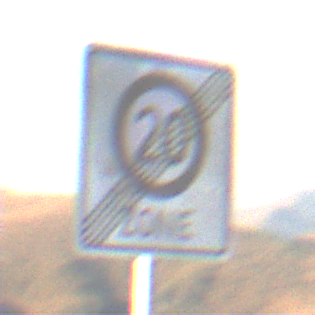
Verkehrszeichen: EndeZone20
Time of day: SunriseSunset
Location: Outdoor (Nature)
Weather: Clear
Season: NotSpecified
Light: Natural